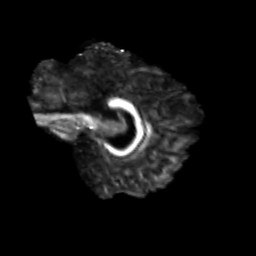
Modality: FA
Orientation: sagittal
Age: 24
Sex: male
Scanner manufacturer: siemens
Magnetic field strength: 3 T
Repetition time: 3.5 s
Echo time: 0.125 s